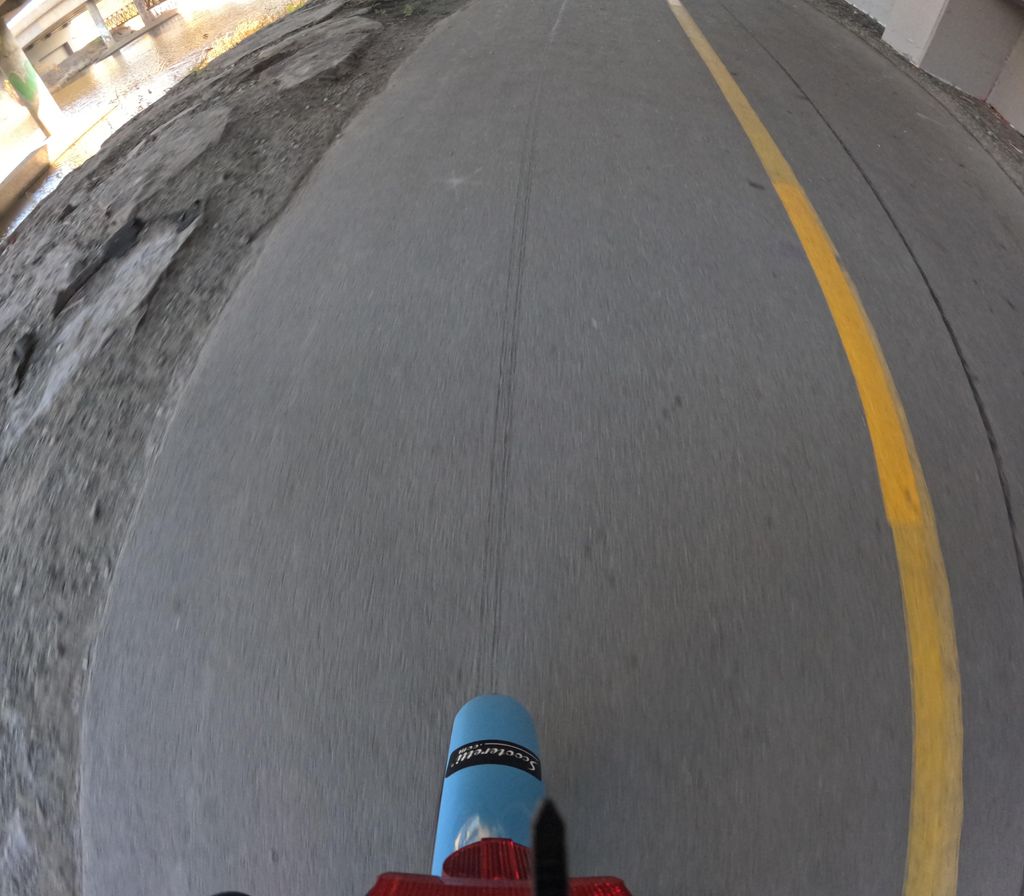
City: ottawa-gatineau